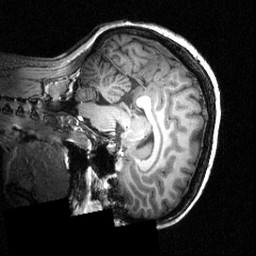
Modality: T1w
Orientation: sagittal
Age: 21
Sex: female
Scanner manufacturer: siemens
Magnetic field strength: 3.951 T
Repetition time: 1.5 s
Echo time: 0.00335 s